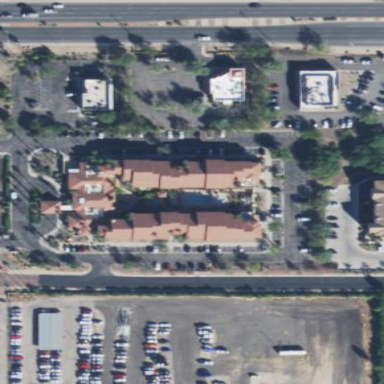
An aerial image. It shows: Hotel.